Brain MRI study timepoint: early_postop
T1CE (contrast-enhanced T1) slice:
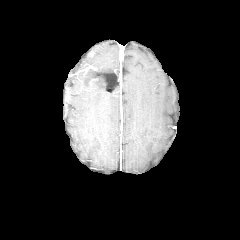
T2-FLAIR slice:
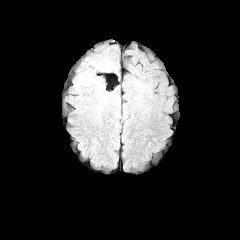